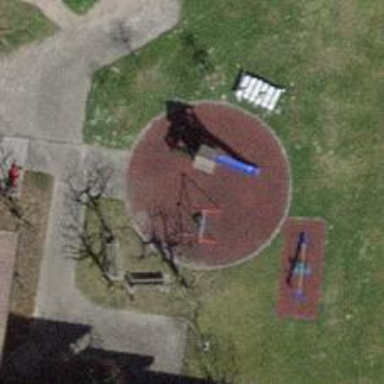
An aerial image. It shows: Playground area for leisure activities on the land.